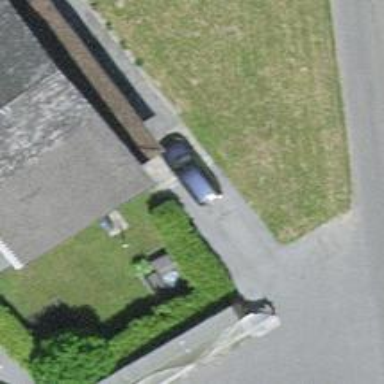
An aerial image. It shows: View of roof of building.